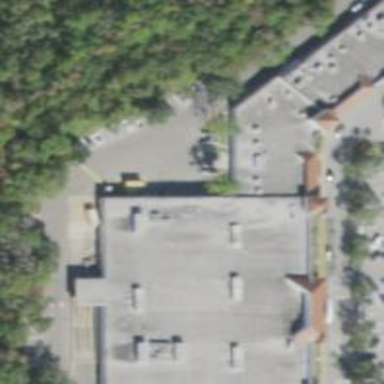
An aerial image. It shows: Building that houses supermarket.